Question:
this is my problem. now the code is below
'''
var mongoClient = require('mongodb').MongoClient;
var db = 'mongodb://localhost:27017/lcl';
var insertData = function(db,callback){
var collection = db.collection('user');
var data = [{"name":"lcl","age":"23","sex":"Nan "},{"name":"Wang Xiao Mao ","age":"22","sex":"Nu "}];
collection.insert(data,function(err,result){
if (err) {
console.log(err);
return;
};
callback(result);
})
}
mongoClient.connect(db,function(err,db){
console.log("Lian Jie Cheng Gong ");
insertData(db,function(result){
console.log(result);
db.close();
})
})
'''
above is the code I have written.
Please help me find the solution.
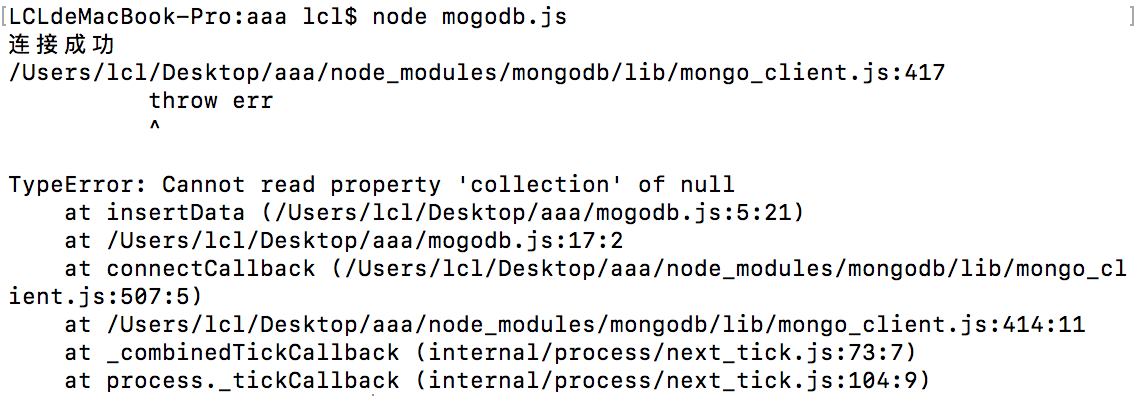
Answer: Try something like this. Check your Db and collections name.
'''
var mongoClient = require('mongodb').MongoClient;
var db_config = 'mongodb://localhost:27017/conapp';
var insertData = function(db_config,callback){
var collection = db_config.collection('users');
var data = [{'username':'ddaaaa'}];
collection.insert(data,function(err,result){
if (err) {
console.log(err);
return;
};
callback(result);
})
}
mongoClient.connect(db_config,function(err,db_config){
insertData(db_config,function(result){
console.log(result);
db_config.close();
})
})
'''